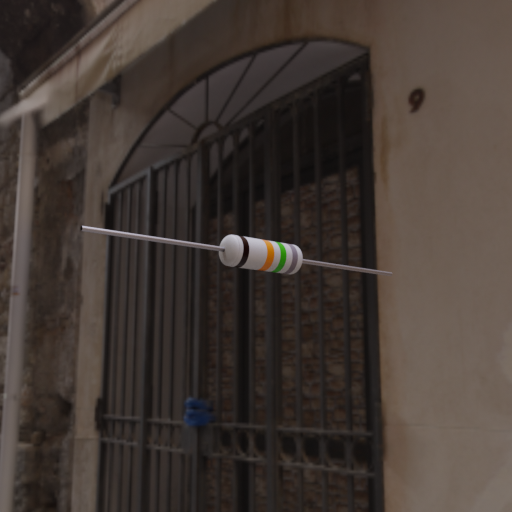
Resistor colour bands (in order): black, orange, green, gray